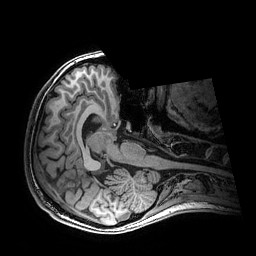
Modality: T1w
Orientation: axial
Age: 19
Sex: female
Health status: healthy